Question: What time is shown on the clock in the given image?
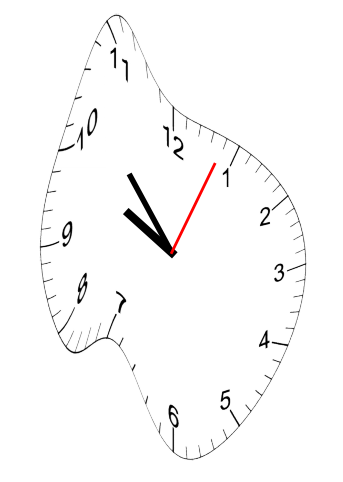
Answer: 09:53:04